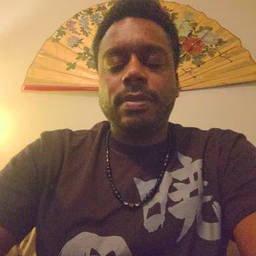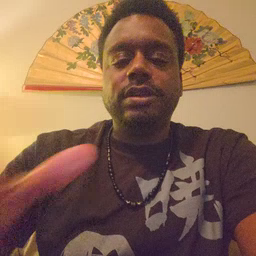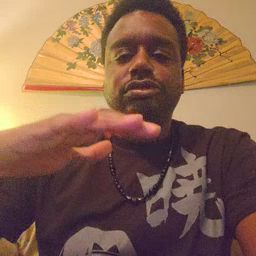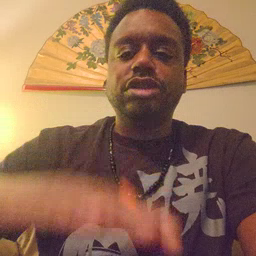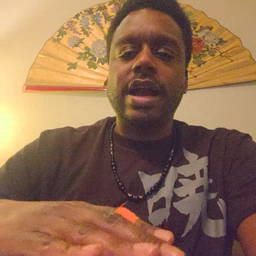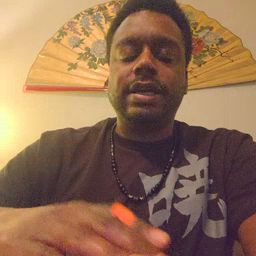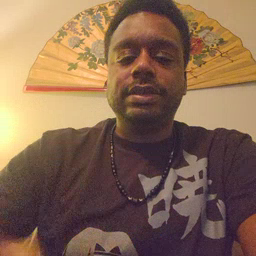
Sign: child